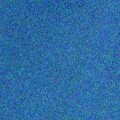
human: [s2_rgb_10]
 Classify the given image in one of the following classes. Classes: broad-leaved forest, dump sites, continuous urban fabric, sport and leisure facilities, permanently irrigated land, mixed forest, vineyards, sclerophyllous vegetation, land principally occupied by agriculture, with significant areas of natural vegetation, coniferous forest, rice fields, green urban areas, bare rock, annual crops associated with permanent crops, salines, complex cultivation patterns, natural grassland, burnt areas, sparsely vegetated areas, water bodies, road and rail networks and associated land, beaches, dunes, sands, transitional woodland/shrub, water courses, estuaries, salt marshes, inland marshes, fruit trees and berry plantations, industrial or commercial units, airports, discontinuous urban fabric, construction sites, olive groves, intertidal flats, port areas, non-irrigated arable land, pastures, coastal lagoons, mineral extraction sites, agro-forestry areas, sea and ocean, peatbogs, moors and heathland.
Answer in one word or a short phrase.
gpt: sea and ocean